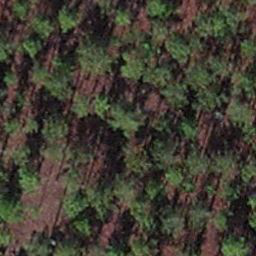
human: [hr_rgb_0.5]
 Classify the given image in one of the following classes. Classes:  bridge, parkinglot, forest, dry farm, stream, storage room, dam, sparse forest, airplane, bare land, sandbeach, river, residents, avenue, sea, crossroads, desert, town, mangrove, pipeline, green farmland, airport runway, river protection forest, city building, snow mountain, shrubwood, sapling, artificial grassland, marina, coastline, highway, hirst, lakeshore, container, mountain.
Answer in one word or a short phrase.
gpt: sapling